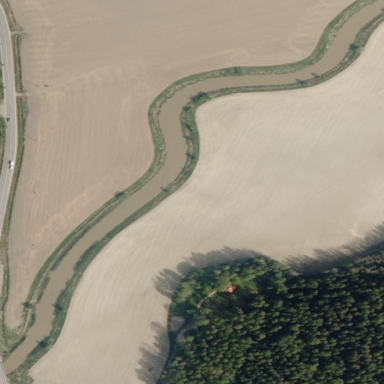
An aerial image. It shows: River flowing through natural landscape.